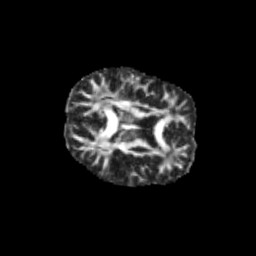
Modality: FA
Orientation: axial
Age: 11
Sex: female
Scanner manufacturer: siemens
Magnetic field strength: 3 T
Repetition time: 3.8 s
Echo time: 0.07 s